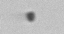
Label: nanoplankton_mix